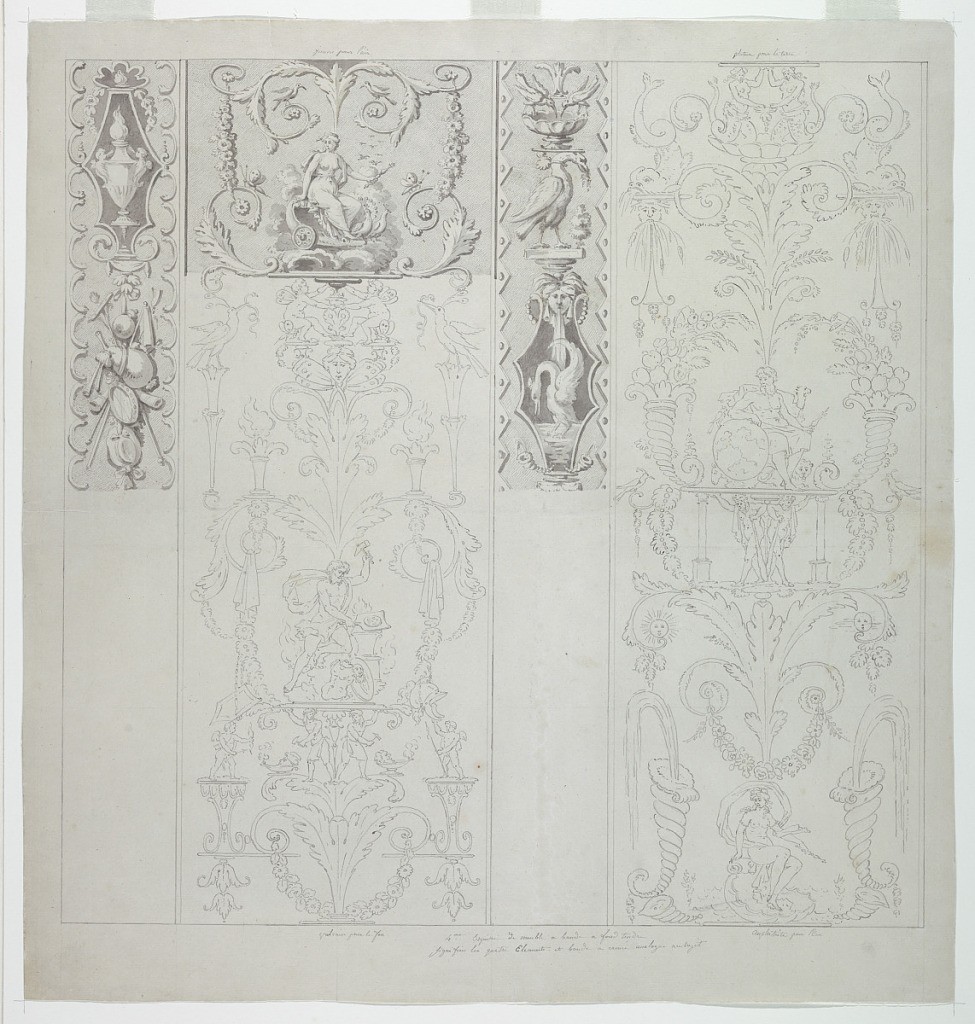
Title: Cartoon for Printed Cotton: The Four Elements [Les Quatre Elements]
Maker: Hartmann et Fils, Munster, France
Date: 1810–20
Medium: Pen and black ink, brush and gray wash on cream laid paper, mounted
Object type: Drawing
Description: Within vertically-arranged ornamental arabesques are: upper left, Juno seated in a chariot drawn over the clouds by peacocks, while kneeling zephyrs facing each other (personifying Air) support the vignette; lower left, Vulcan forging armor, and supporting, while two cyclopes (personifying fire) support the vignette; upper right, sirens supporting the vignette with Venus (below); center right, Saturn seated in a landscape, attended by animals, his right arm resting on a globe, while two standing Herculeses (personifying Earth) support the vignette; lower right, Venus born over water on a shell, accompanied by two tortoises (personifying water). In the center of the composition and along the left edge are vertical strips composed of trophies symbolizing the elements (uncompleted).